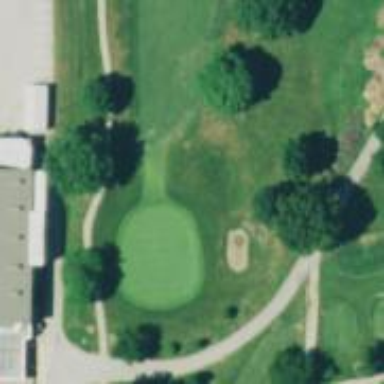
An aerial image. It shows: View of golf hole.